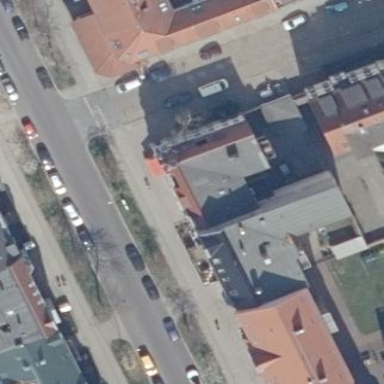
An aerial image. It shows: Saltbox-shaped roof distinguishes these apartments.